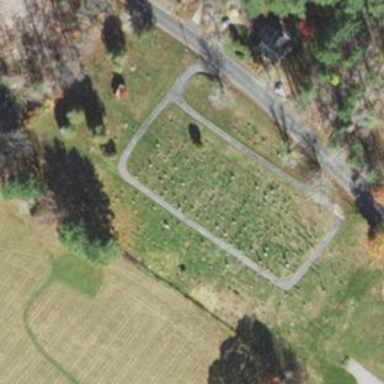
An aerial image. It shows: Ancient cemetery with graves. The area is designated as graveyard and holds historical significance.